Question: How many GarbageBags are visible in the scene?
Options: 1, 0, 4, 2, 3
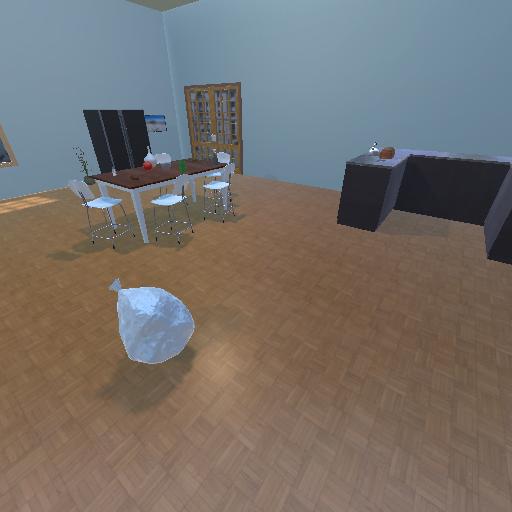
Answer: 1